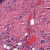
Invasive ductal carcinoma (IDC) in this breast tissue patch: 0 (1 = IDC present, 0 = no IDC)